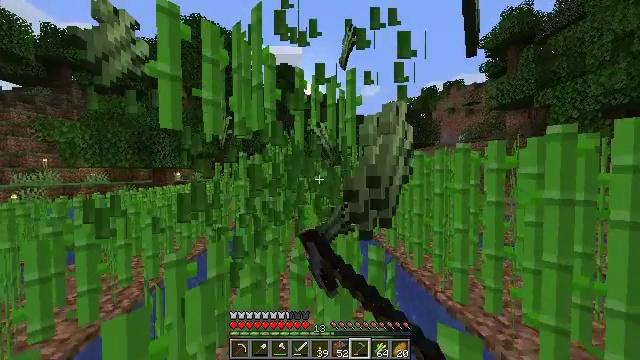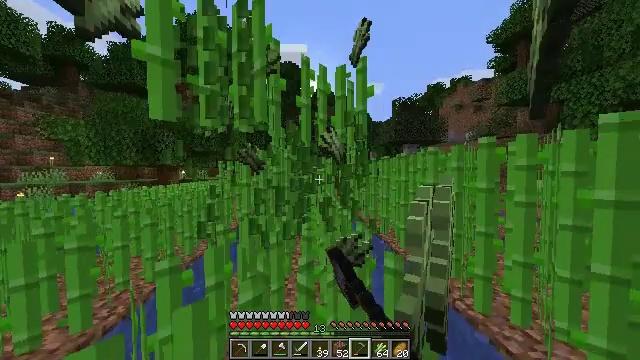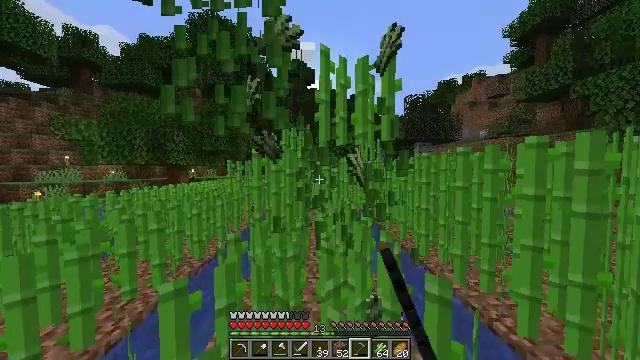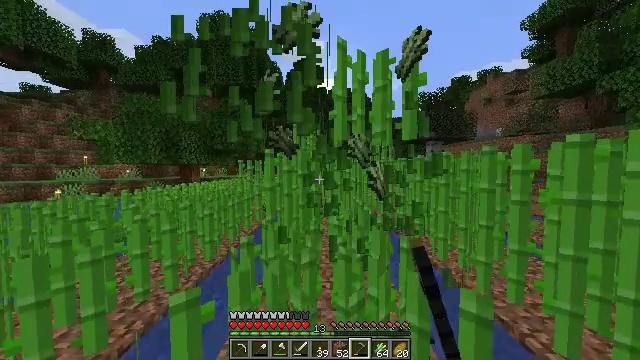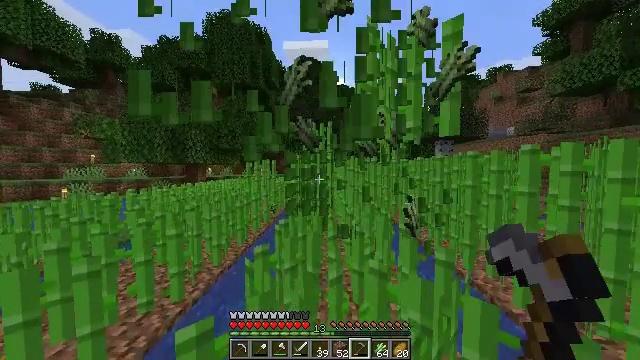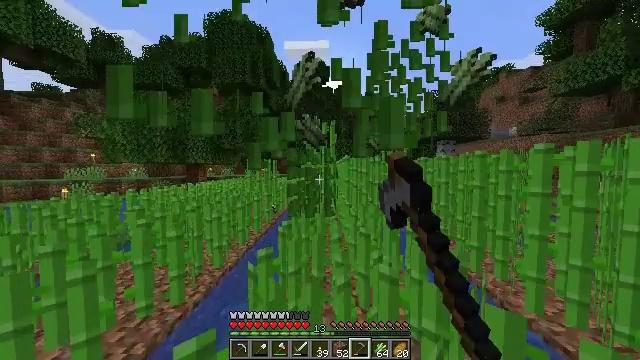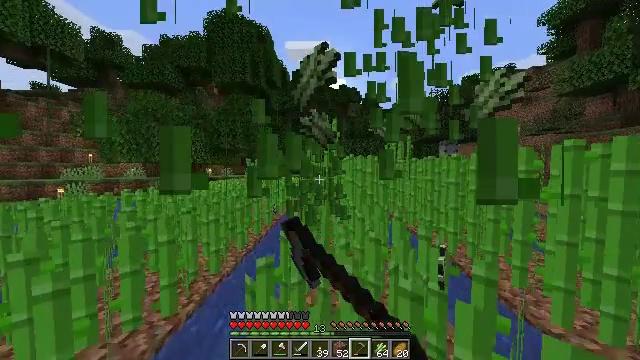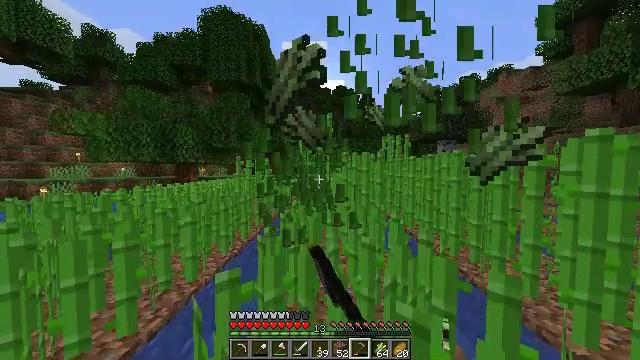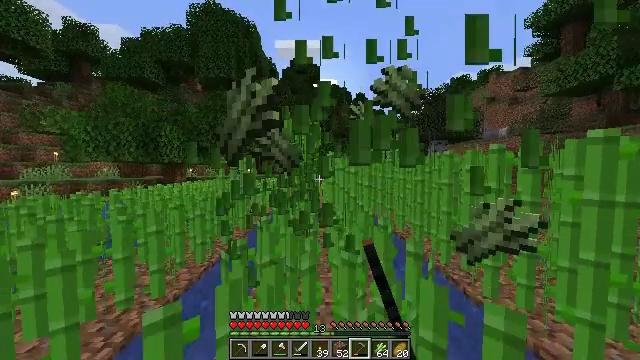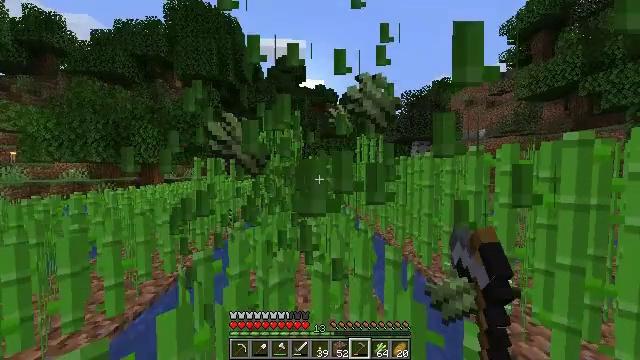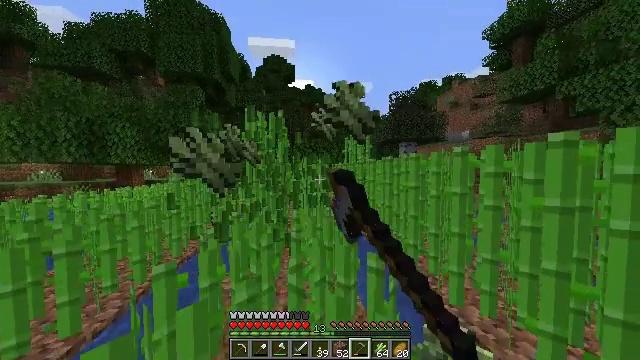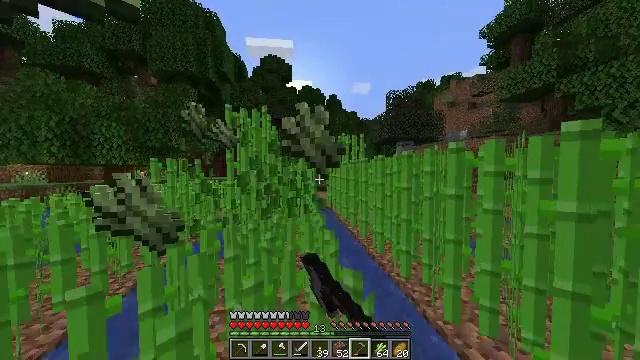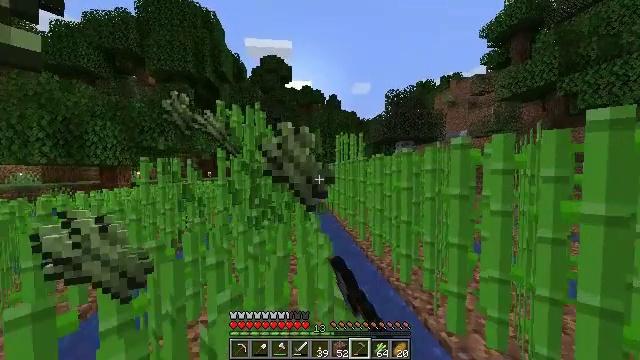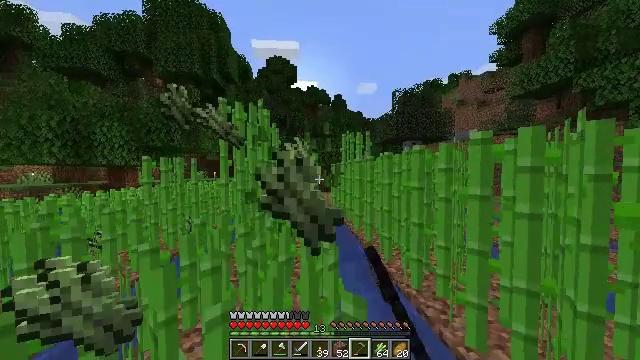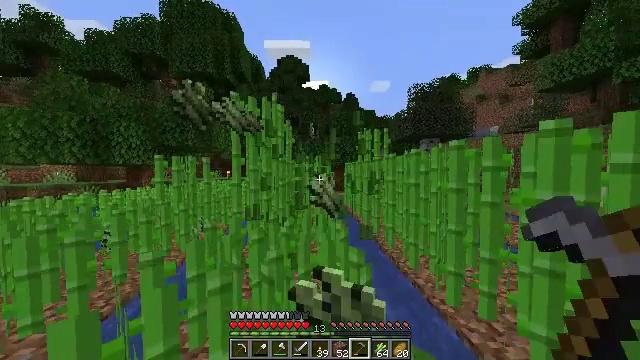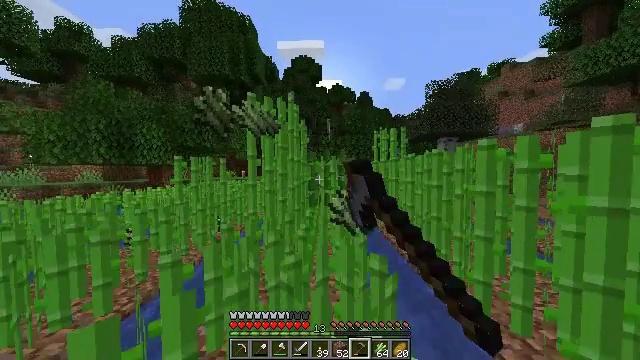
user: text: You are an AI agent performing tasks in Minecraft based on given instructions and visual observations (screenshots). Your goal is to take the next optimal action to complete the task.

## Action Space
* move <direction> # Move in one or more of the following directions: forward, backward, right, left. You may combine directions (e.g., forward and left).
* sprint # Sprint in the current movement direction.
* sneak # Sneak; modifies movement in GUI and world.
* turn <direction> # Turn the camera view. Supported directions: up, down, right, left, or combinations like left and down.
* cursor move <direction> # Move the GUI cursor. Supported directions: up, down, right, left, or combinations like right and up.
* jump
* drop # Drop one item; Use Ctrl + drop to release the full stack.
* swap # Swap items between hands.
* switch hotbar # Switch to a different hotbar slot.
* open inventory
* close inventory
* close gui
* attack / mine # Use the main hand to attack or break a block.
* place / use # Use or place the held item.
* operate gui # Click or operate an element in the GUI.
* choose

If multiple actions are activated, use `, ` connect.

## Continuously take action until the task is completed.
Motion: motion action
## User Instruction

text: Break the sugar cane.
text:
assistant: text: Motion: move forward and move left, sprint, turn left, attack / mine
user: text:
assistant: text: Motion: move forward and move left, sprint, turn left, attack / mine
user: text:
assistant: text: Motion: move forward and move left, sprint, turn left, attack / mine
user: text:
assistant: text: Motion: move forward and move left, sprint, turn left, attack / mine
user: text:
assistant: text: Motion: move forward, sprint, attack / mine
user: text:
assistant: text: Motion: move forward and move right, sprint, attack / mine
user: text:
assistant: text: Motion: move forward and move right, sprint, attack / mine
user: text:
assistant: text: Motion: move forward and move right, sprint, turn right, attack / mine
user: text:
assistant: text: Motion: move forward and move right, sprint, turn right, attack / mine
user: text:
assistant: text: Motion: move forward and move right, sprint, turn right, attack / mine
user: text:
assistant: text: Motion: move forward and move right, sprint, attack / mine
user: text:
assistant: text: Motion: move forward, sprint, attack / mine
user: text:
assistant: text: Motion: move forward and move left, sprint, turn left, attack / mine
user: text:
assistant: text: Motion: move forward and move left, sprint, turn left, attack / mine
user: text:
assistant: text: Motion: move forward and move left, sprint, turn left, attack / mine
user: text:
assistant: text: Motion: move forward and move left, sprint, attack / mine
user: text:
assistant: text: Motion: move forward and move left, sprint, attack / mine
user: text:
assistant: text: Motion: move forward and move left, sprint, attack / mine
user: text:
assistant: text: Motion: move forward, sprint, attack / mine
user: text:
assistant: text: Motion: move forward, sprint, attack / mine
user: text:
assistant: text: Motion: move forward and move right, sprint, turn right, attack / mine
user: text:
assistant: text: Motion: move forward and move right, sprint, turn right, attack / mine
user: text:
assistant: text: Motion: move forward and move right, sprint, turn right, attack / mine
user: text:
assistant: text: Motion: move forward and move right, sprint, attack / mine
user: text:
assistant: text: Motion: move forward, sprint, attack / mine
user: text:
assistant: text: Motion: move forward and move left, sprint, attack / mine
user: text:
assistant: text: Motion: move forward and move left, sprint, turn left, attack / mine
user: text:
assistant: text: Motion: move forward and move left, sprint, turn left, attack / mine
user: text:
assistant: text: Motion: move forward and move left, sprint, attack / mine
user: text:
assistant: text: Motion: move forward, sprint, attack / mine